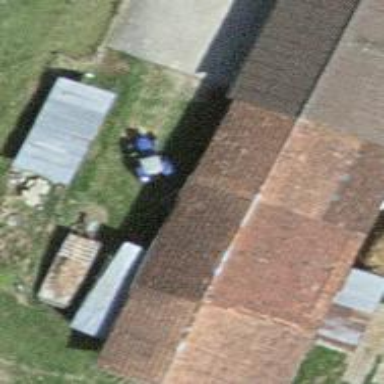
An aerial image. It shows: Barn.